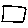
Label: square